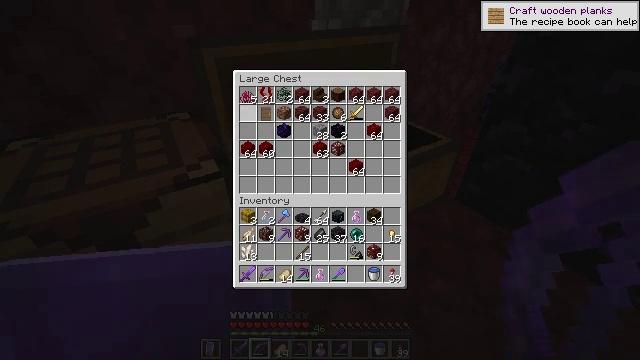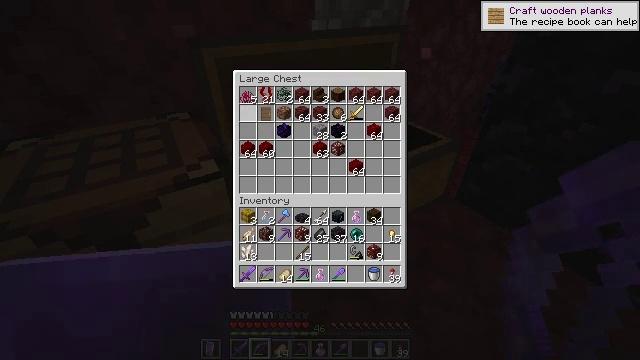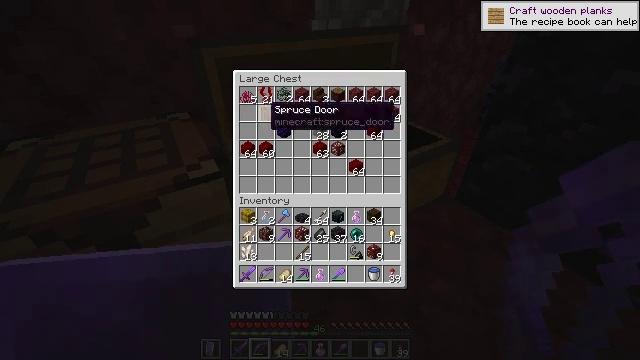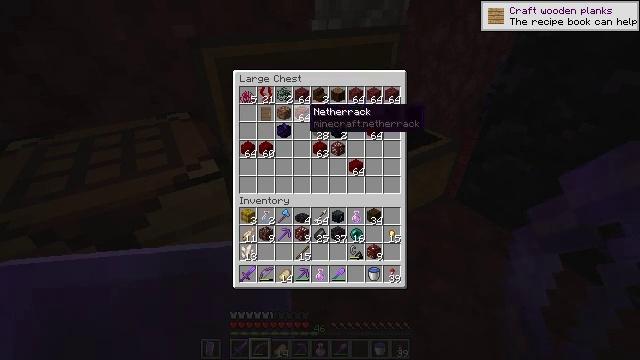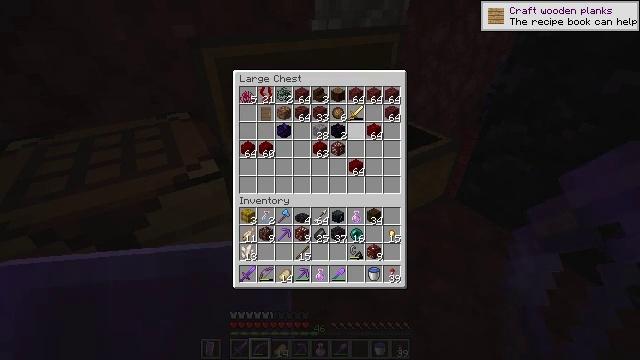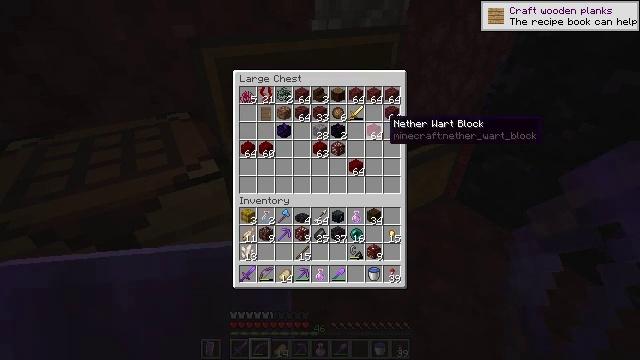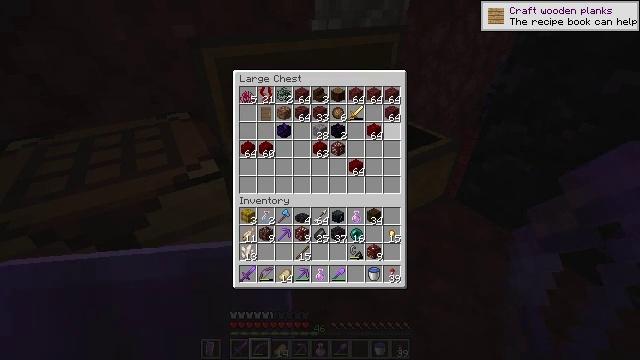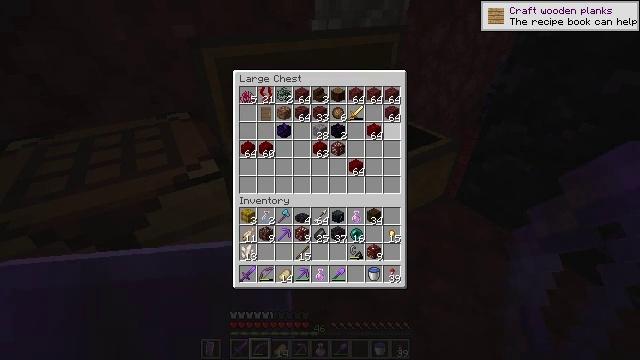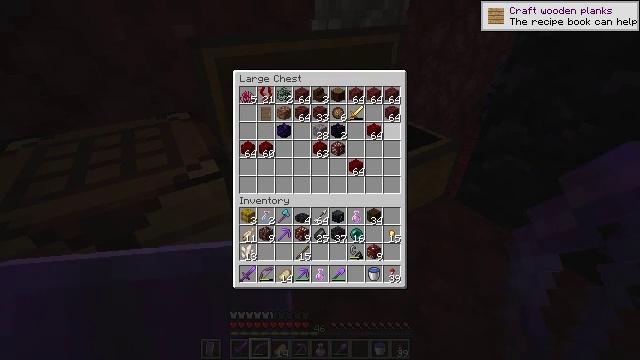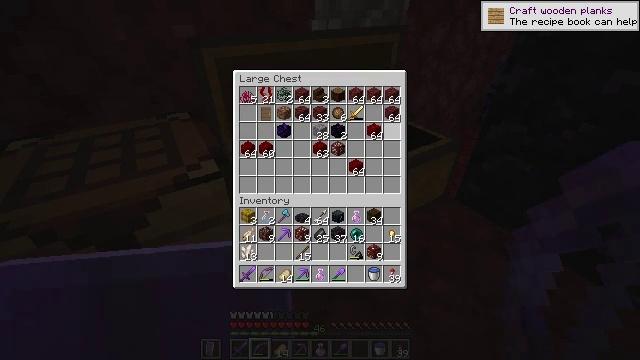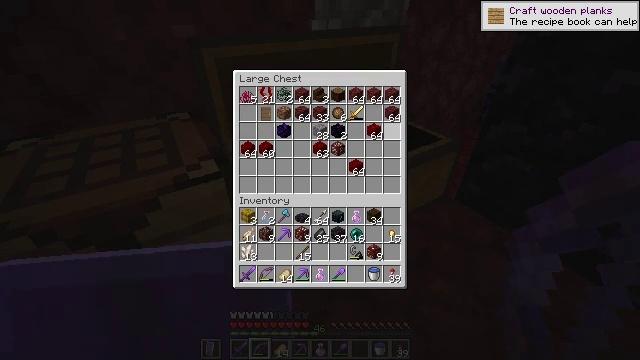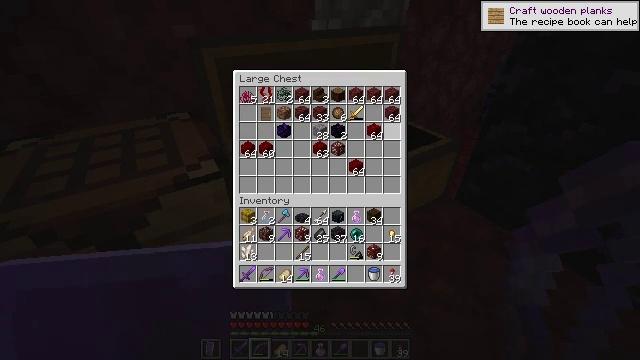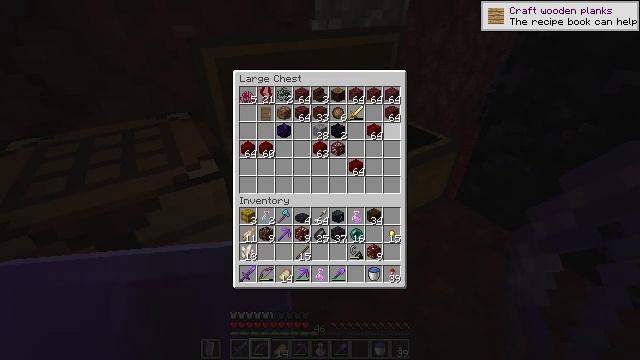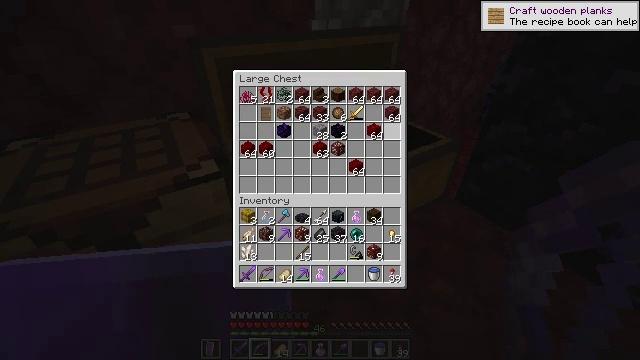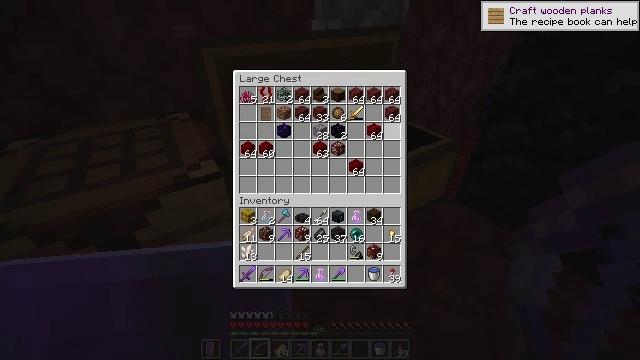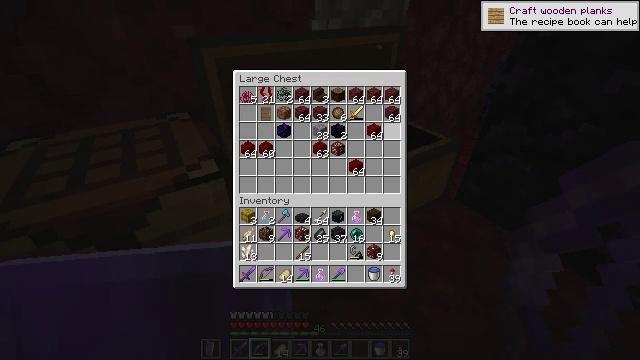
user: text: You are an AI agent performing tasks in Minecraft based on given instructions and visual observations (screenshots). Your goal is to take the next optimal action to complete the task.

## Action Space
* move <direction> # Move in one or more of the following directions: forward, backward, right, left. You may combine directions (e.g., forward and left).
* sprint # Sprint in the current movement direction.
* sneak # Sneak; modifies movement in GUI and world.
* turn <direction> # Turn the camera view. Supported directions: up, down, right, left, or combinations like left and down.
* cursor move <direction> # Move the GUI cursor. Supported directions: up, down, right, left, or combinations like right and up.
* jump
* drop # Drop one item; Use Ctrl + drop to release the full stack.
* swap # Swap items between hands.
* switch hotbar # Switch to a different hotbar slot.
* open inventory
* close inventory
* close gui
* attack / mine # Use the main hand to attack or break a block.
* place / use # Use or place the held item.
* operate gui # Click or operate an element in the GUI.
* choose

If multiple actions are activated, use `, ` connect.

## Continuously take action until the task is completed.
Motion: motion action
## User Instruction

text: craft item air
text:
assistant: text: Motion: sneak
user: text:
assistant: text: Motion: sneak, turn right
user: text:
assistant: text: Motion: sneak, turn right
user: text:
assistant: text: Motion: sneak, turn right
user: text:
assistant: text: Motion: turn right
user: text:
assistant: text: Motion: no_op
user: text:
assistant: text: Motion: no_op
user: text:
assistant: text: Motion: no_op
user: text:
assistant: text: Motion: no_op
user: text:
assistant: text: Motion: no_op
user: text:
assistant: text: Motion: no_op
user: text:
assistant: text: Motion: no_op
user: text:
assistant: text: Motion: no_op
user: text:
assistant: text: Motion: no_op
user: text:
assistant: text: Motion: no_op
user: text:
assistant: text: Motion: no_op
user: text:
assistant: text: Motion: no_op
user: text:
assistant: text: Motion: no_op
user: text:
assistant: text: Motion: no_op
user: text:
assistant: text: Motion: no_op
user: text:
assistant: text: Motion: no_op
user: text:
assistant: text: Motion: no_op
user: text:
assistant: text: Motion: no_op
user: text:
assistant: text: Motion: no_op
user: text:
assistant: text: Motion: no_op
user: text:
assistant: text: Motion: no_op
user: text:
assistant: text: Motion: no_op
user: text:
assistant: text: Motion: no_op
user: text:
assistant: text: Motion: no_op
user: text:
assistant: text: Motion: no_op